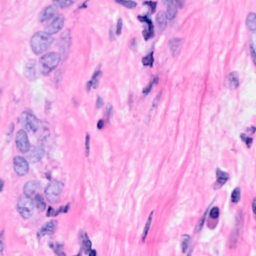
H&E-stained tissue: Breast